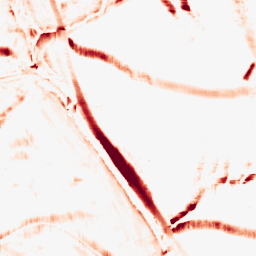
Category: morphological
Decomposition family: morphological_square
Decomposition parameters: operation: opening
size: 15
Upsampling method: linear_exact
Upsampling parameters: scale: 2
Upsampling scale: 2